Interaction volume radius: 5 \u00c5
Interaction volume height: 10 \u00c5
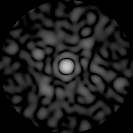
Disorder parameter: 0.8393